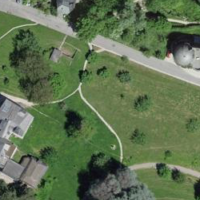
EUNIS habitat code: 53
Species observed at this site:
Filipendula ulmaria
Cydonia oblonga